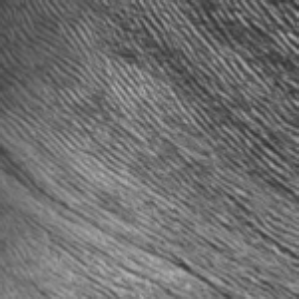
Label: frost